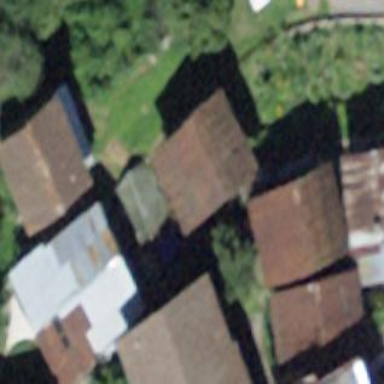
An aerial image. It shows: Simple and straightforward house.